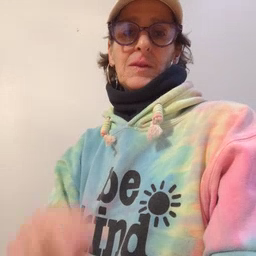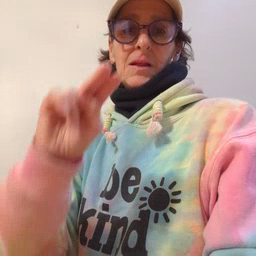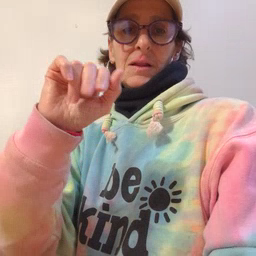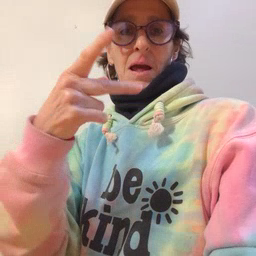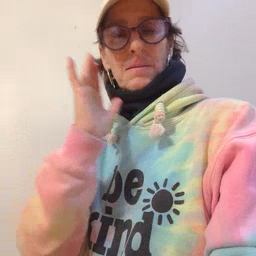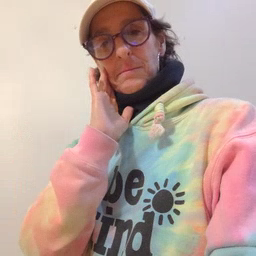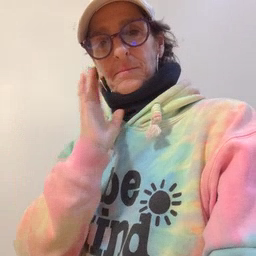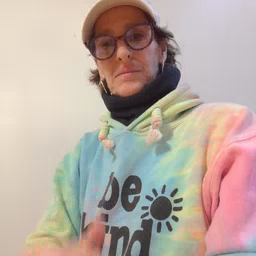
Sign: nap